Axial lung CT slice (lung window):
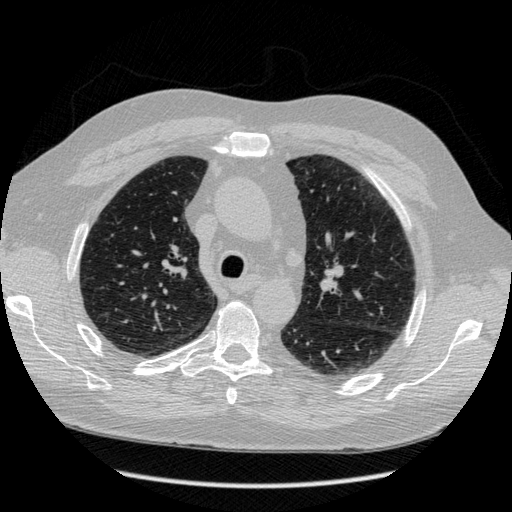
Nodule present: no